Field crop: tomato
Growth stage: 1
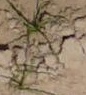
Species: cyperus